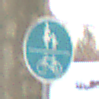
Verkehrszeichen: GemeinsamerGehUndRadweg
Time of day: MorningAfternoon
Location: Roofed (Suburban)
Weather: PartlyCloudy
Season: Winter
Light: Natural